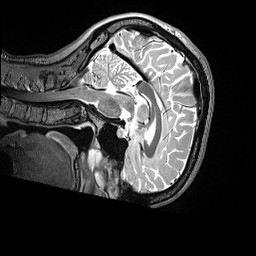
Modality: T2w
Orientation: sagittal
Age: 31
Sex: female
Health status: healthy
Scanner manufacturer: siemens
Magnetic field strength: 3 T
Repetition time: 3.2 s
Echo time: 0.563 s